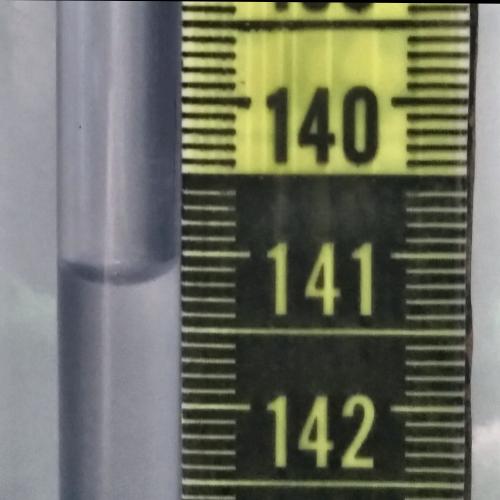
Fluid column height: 141.1 cm